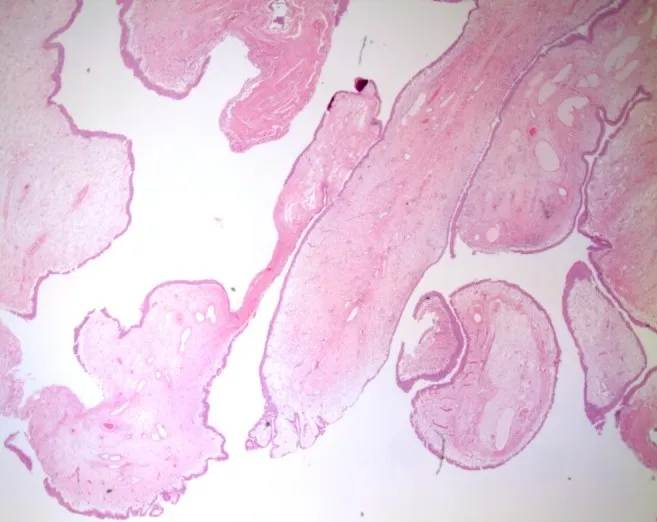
High power view of section from the tissue shows a polypoid structure lined by benign transitional epithelium.
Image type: pathology (h&e)